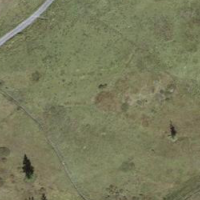
EUNIS habitat code: 25
Species observed at this site:
Anthus trivialis
Oenanthe oenanthe
Lophophanes cristatus
Sylvia borin
Troglodytes troglodytes
Dendrocopos major
Delichon urbicum
Prunella modularis
Turdus viscivorus
Fringilla coelebs
Buteo buteo
Ptyonoprogne rupestris
Carduelis carduelis
Phylloscopus collybita
Hippolais icterina
Saxicola rubetra
Hirundo rustica
Aquila chrysaetos
Milvus milvus
Phoenicurus ochruros
Garrulus glandarius
Phoenicurus phoenicurus
Regulus regulus
Pyrrhocorax graculus
Falco tinnunculus
Corvus corax
Ficedula hypoleuca
Periparus ater